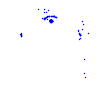
Particle: proton